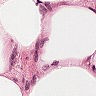
Metastatic tissue present: no